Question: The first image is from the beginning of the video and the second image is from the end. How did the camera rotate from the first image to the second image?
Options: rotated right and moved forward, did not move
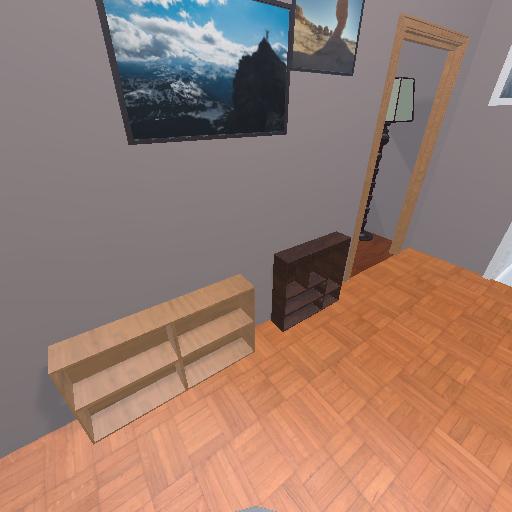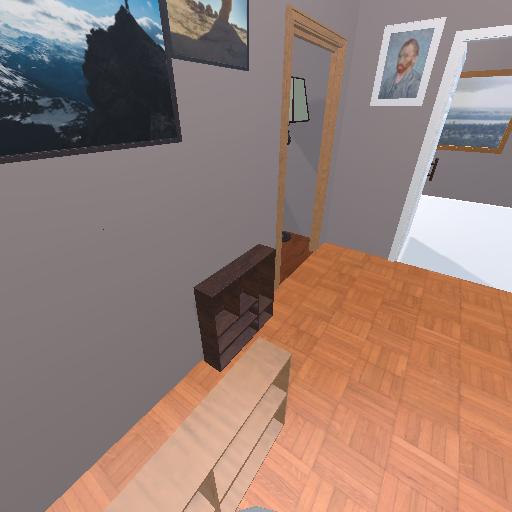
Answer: rotated right and moved forward